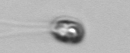
Label: flagellate